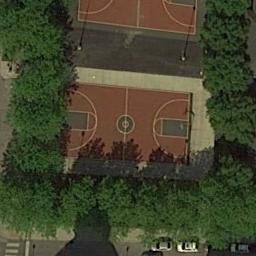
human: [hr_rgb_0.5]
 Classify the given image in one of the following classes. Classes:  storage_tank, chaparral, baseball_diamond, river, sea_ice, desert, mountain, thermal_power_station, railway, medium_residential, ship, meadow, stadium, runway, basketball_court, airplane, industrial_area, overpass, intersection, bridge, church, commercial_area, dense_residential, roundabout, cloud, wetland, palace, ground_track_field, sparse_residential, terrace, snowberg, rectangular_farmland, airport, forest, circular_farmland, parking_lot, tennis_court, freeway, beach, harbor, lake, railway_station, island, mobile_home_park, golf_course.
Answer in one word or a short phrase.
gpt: basketball_court